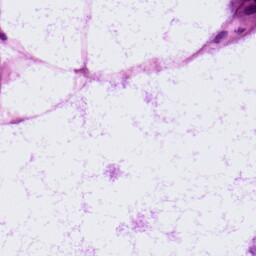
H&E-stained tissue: LymphNode